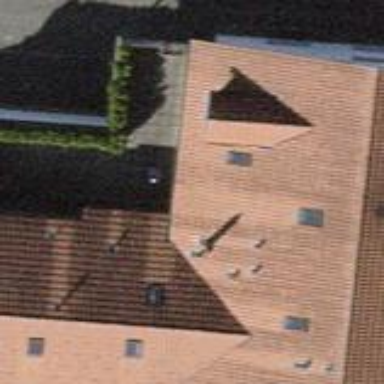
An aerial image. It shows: View of roof of building.